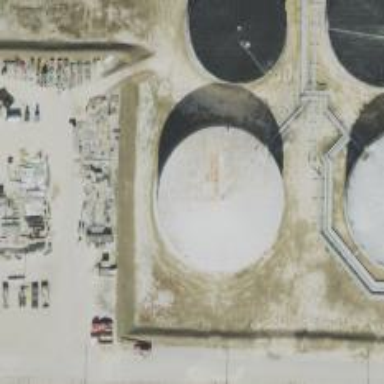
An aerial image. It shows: Storage tank which is man-made.